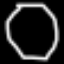
Label: octagon